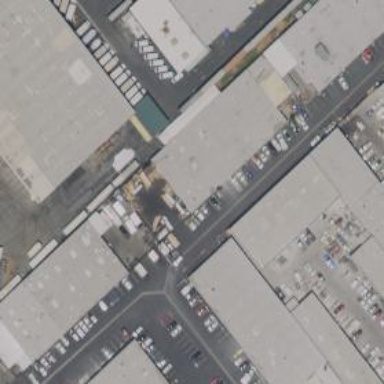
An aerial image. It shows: Industrial building.